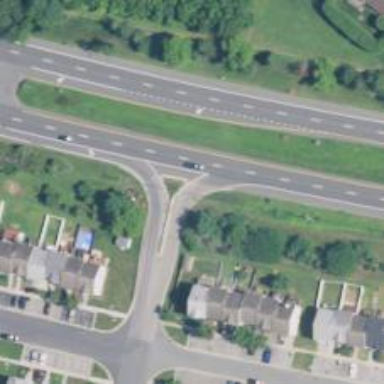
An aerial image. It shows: Trunk link highway.